Interaction volume radius: 10 \u00c5
Interaction volume height: 10 \u00c5
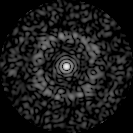
Disorder parameter: 0.848